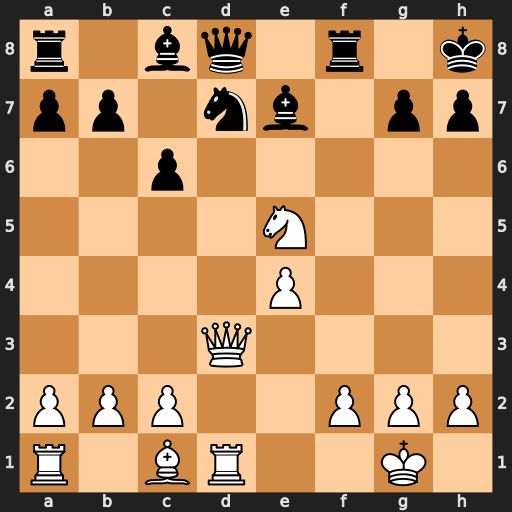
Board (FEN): r1bq1r1k/pp1nb1pp/2p5/4N3/4P3/3Q4/PPP2PPP/R1BR2K1
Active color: w
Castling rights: -
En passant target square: -
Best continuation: Nxd7 Bxd7 Qxd7